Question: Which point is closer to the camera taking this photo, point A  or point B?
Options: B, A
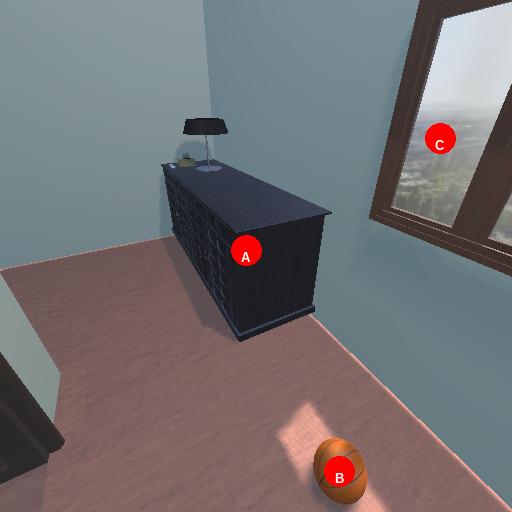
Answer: B